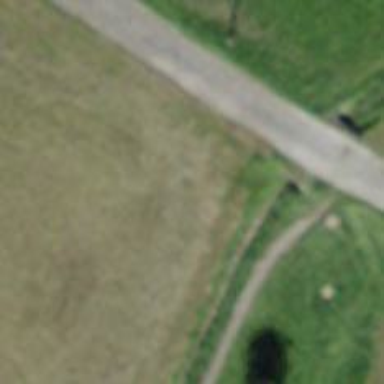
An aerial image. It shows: Culvert tunnel under ditch.